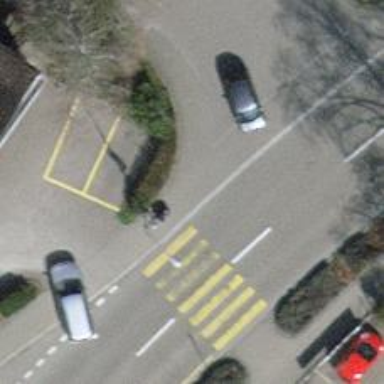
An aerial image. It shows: Asphalt sidewalk along the footway.